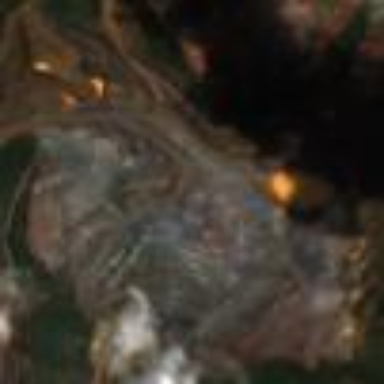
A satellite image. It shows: Quarry area.